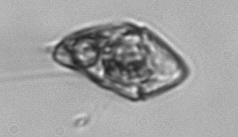
Label: Gyrodinium